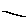
Label: line